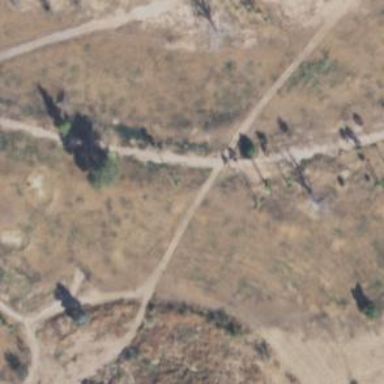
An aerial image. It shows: Path designated for golf carts.